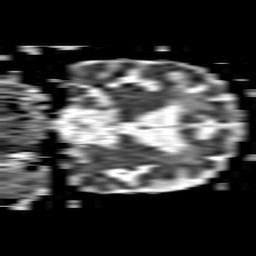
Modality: ADC
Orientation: coronal
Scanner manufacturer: philips
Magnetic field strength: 1.5 T
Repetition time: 3.391 s
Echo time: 0.06922 s